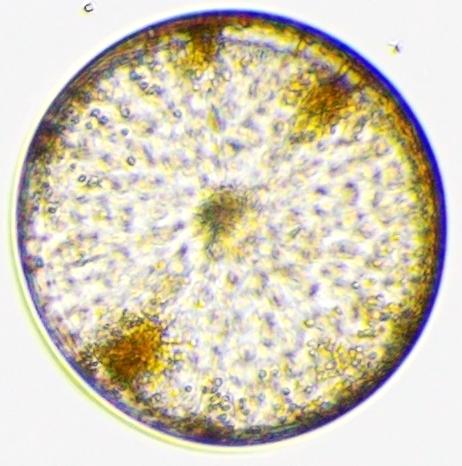
Label: Coscinodiscus